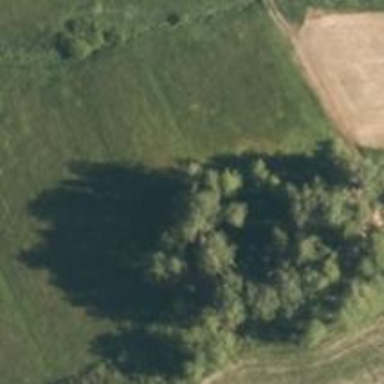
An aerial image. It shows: Beautiful woodland area.